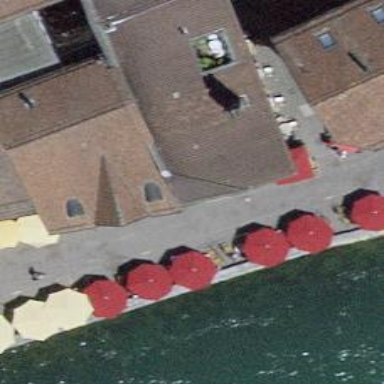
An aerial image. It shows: Cafe.